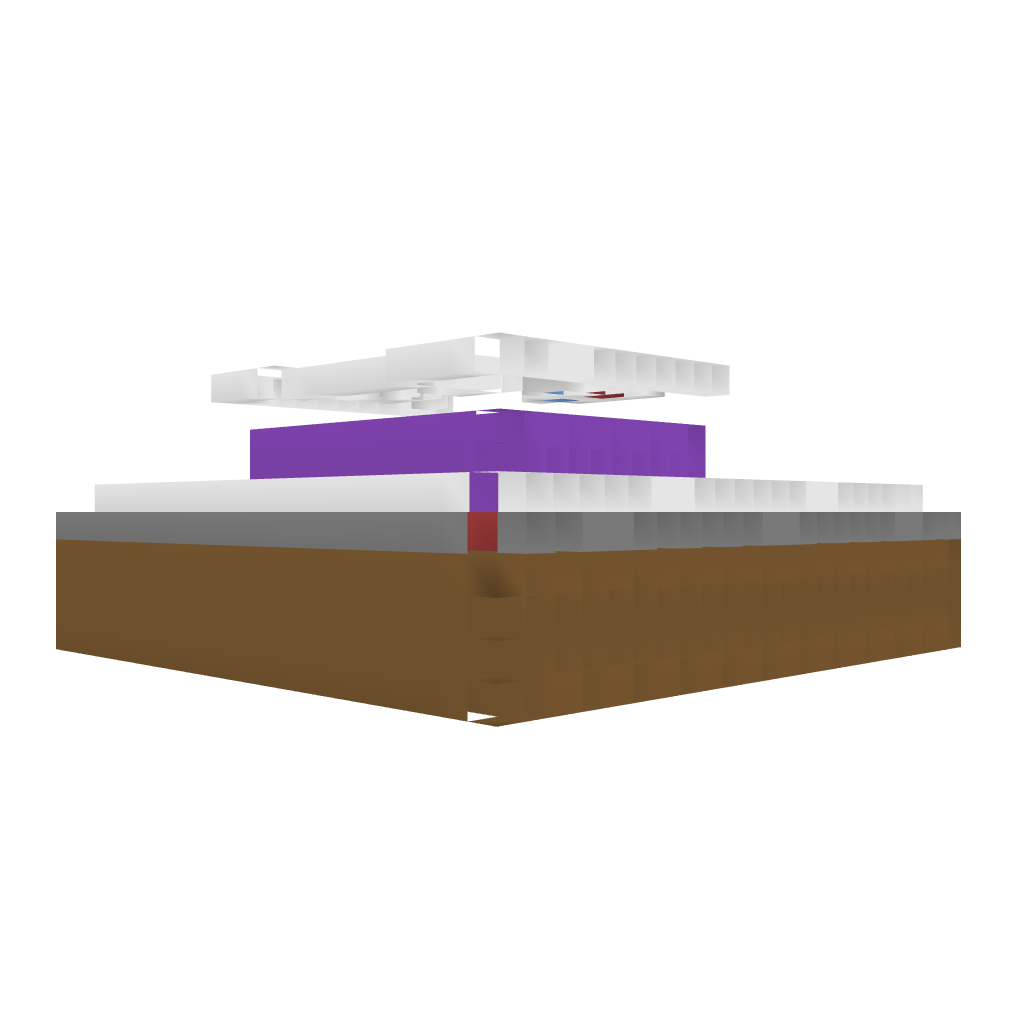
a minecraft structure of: Modern Style Bank bad low quality